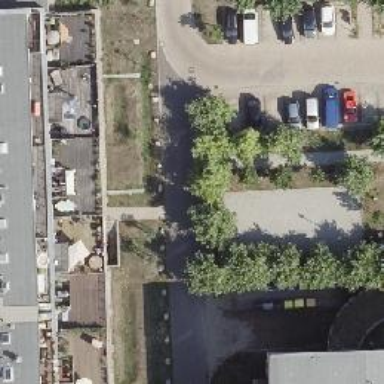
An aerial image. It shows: Asphalt road designated as living street.